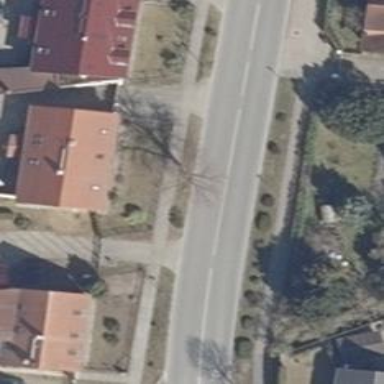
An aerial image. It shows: Secondary road with asphalt surface and separate sidewalks on both sides.